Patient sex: M
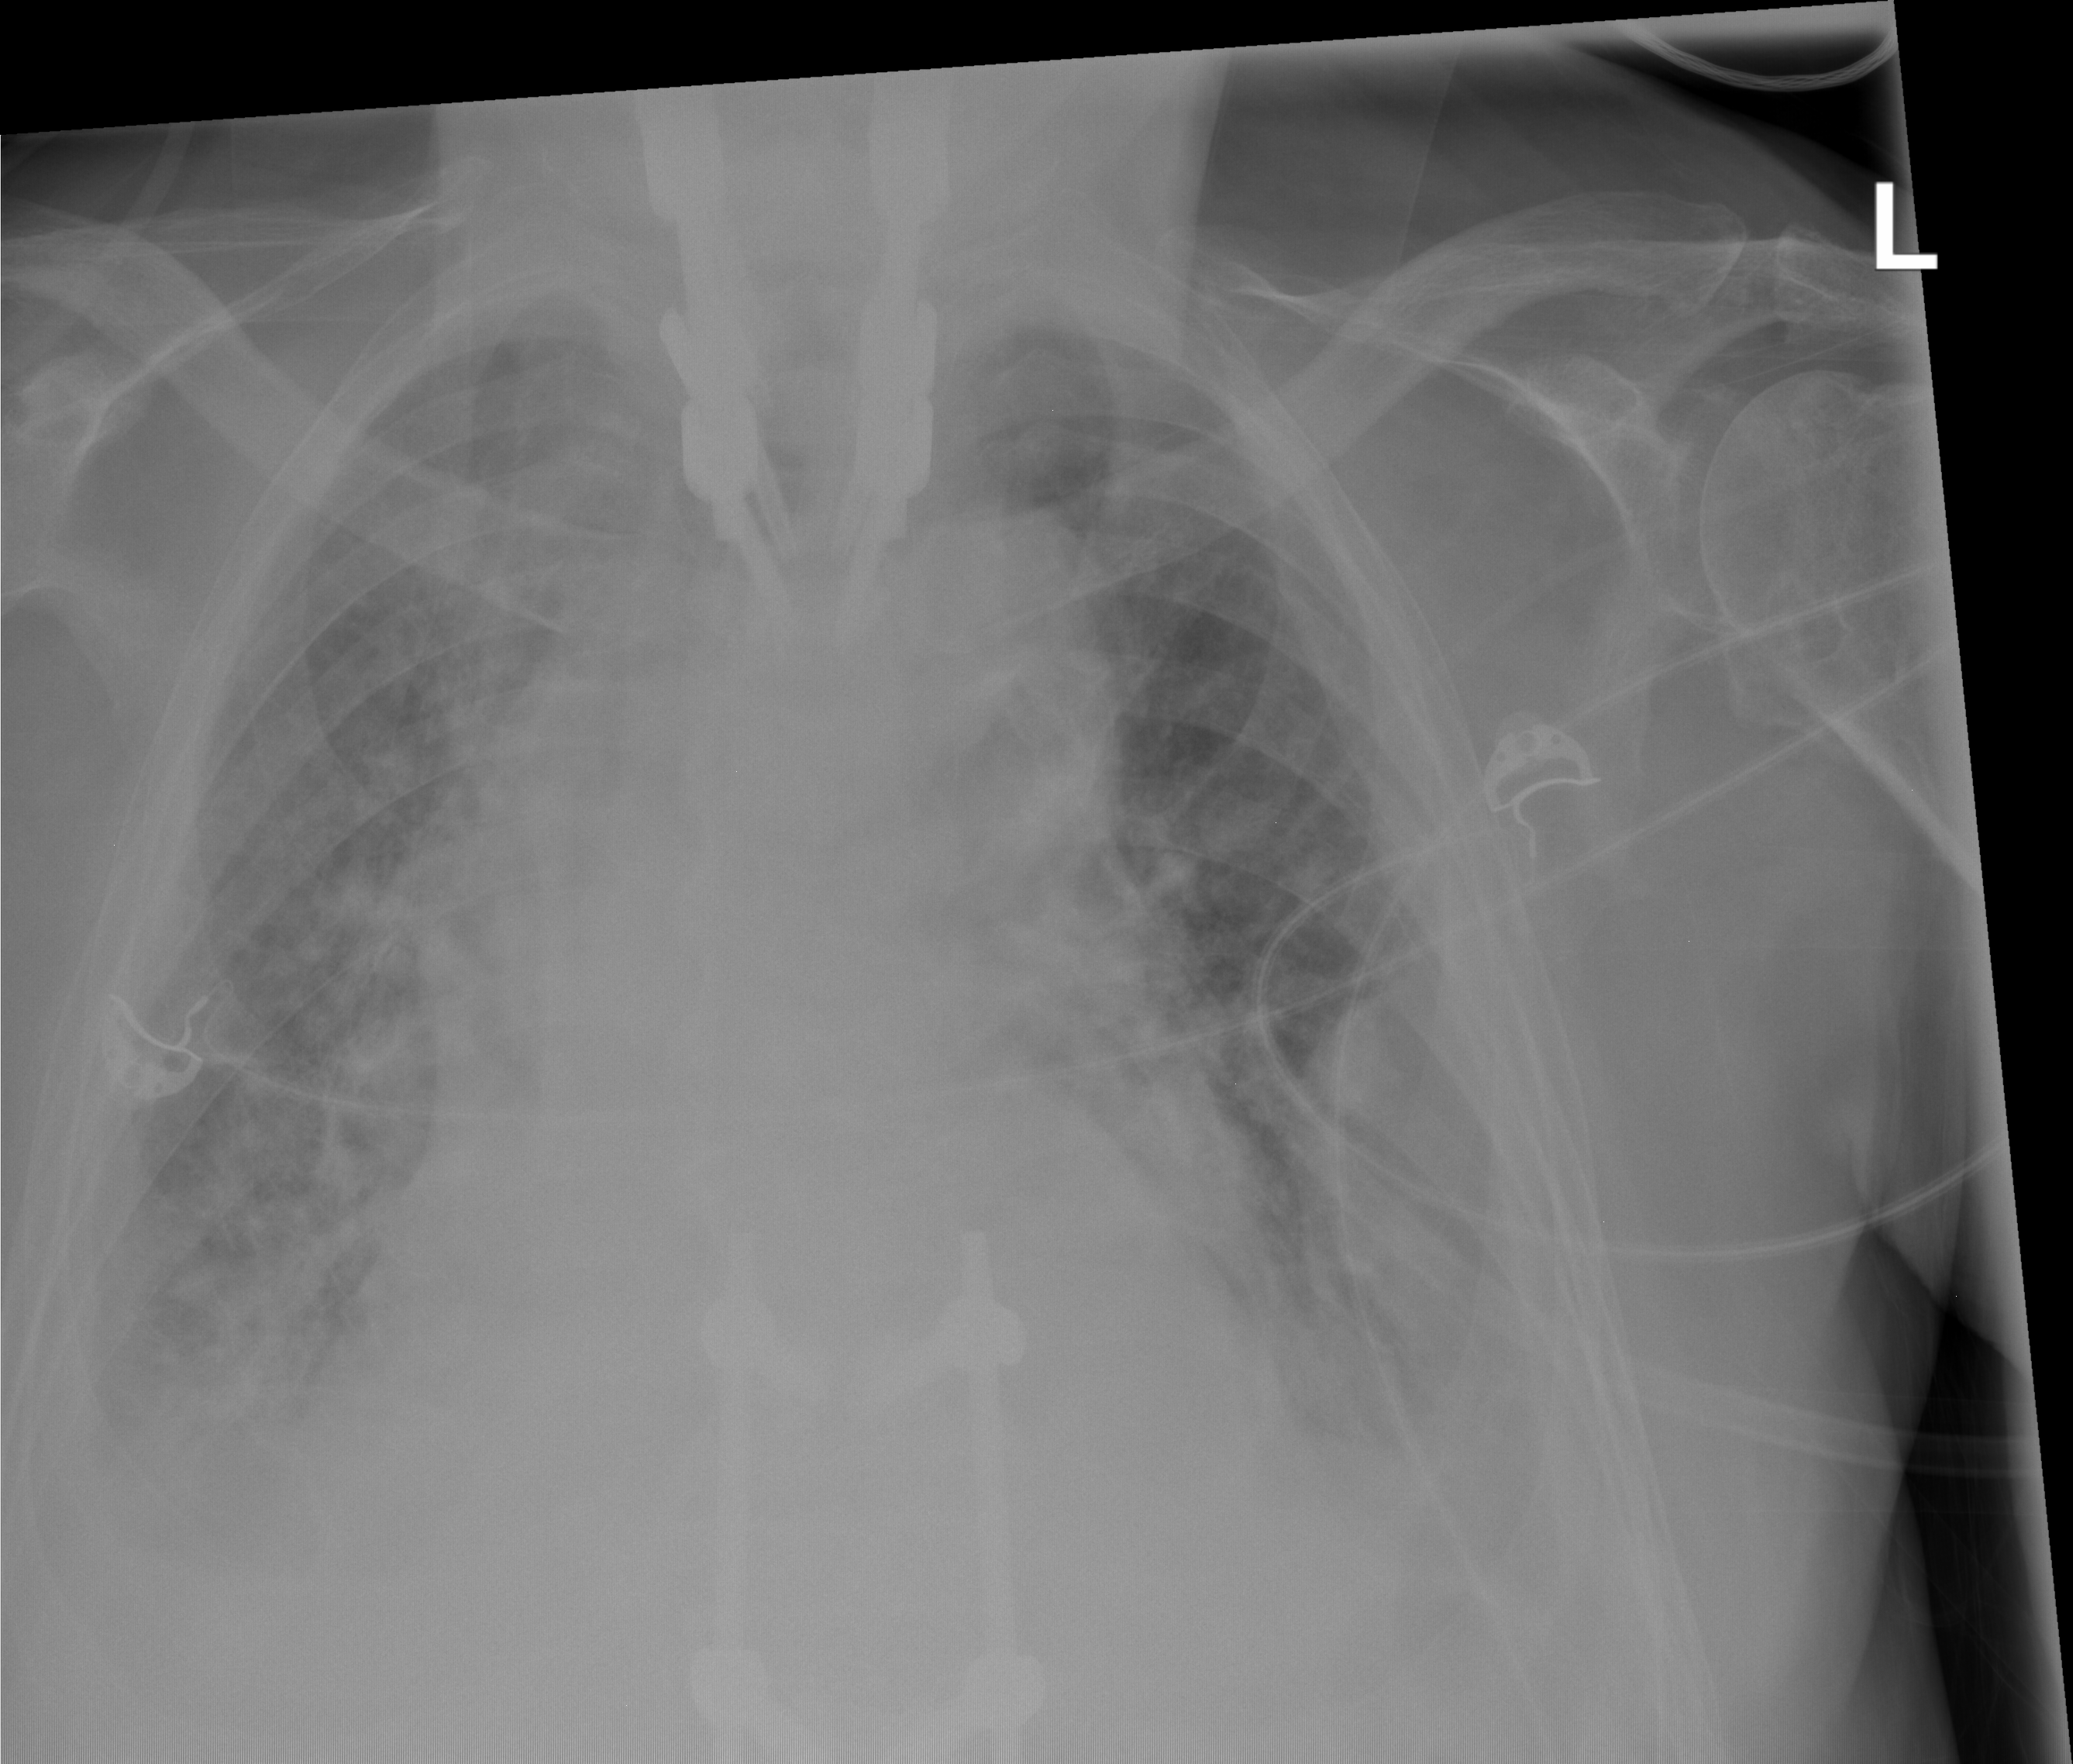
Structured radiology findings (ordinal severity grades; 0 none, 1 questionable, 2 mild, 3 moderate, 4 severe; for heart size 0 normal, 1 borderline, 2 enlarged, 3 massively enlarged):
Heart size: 1
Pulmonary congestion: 0
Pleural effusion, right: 2
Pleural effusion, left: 2
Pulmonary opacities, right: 2
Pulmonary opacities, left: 2
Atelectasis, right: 2
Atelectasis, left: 2